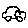
Label: car